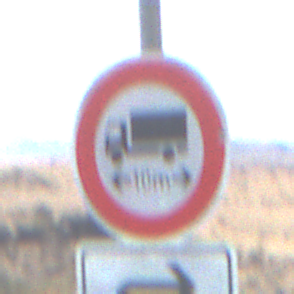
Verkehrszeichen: TatsaechlicheLaenge
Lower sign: RichtungsangabeDurchPfeile5
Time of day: Midday
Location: Outdoor (Nature)
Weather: Clear
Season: NotSpecified
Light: Natural